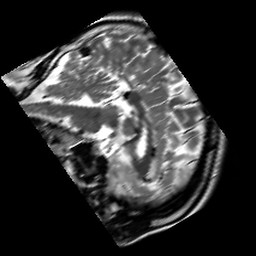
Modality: T2w
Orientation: sagittal
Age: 29
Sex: male
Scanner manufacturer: siemens
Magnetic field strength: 3 T
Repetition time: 7 s
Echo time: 0.09 s